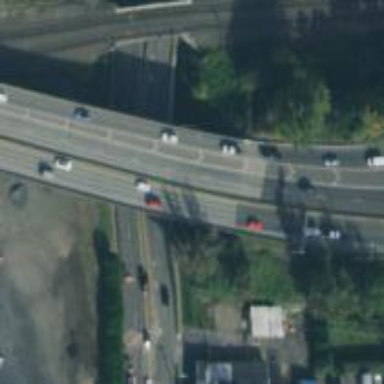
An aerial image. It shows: Motorway bridge.